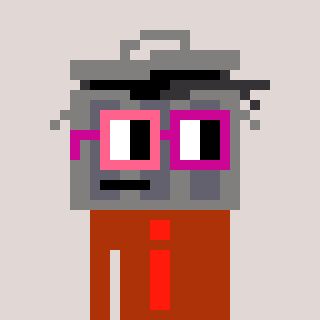
a pixel art character with square pink and red glasses, a trashcan-shaped head and a hotbrown-colored body on a warm background